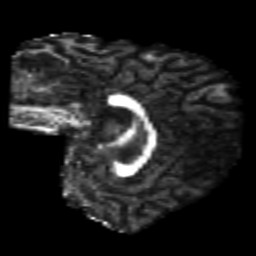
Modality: FA
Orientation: sagittal
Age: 20
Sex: male
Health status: healthy
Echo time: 0.074 s